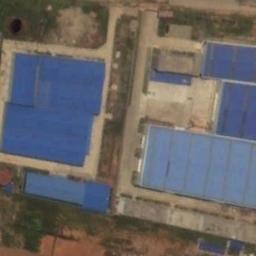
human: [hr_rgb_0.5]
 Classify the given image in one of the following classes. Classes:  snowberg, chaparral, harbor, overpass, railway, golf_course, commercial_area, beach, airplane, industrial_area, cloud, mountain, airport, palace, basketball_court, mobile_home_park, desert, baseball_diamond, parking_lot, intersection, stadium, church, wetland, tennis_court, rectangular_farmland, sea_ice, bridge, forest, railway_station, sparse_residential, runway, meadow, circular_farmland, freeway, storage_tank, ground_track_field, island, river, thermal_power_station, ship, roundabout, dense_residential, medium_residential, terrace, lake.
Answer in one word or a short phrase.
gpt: industrial_area